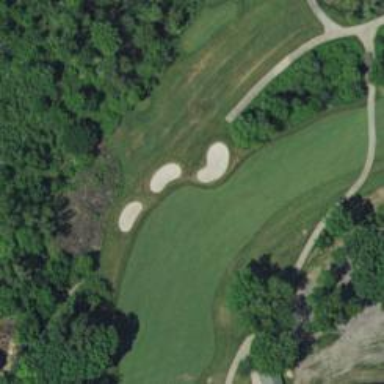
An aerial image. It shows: View of golf hole.